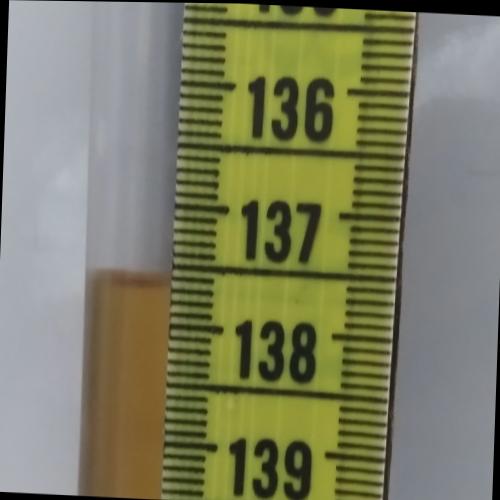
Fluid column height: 137.7 cm